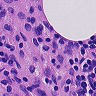
Metastatic tissue present: no